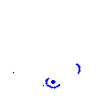
Particle: proton